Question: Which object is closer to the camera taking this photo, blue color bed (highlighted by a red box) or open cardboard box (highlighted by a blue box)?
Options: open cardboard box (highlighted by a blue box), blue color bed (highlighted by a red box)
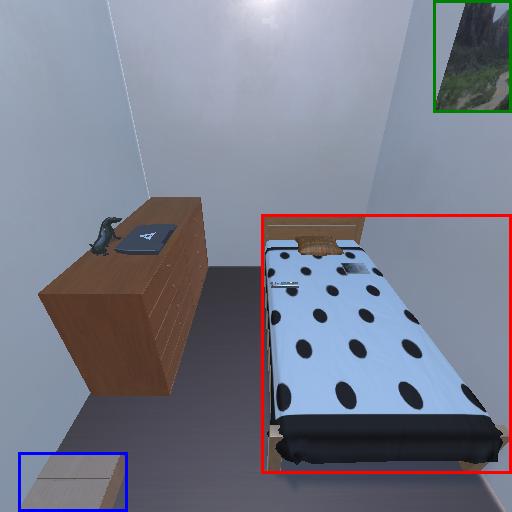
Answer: open cardboard box (highlighted by a blue box)